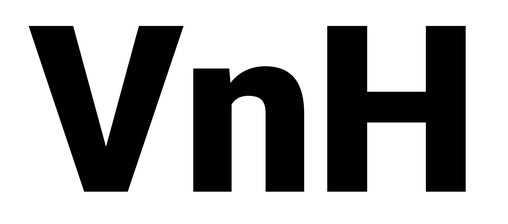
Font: Roboto_Black